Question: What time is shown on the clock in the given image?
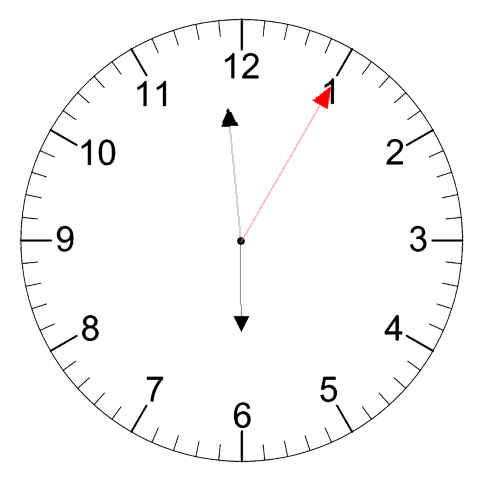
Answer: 05:59:05